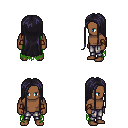
a pixel art fantasy rpg character, male body template, human, dark skin, green tattered cape, metal pants, raven extra-long hairstyle, cloth bracers, four views (front, back, left, right), 2x2 character sprite sheet, small pixel art, hard edges, no anti-aliasing